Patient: sex M, age 68
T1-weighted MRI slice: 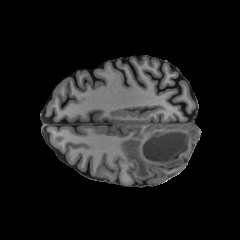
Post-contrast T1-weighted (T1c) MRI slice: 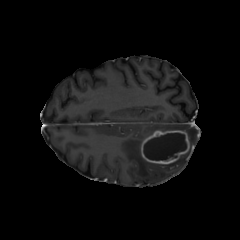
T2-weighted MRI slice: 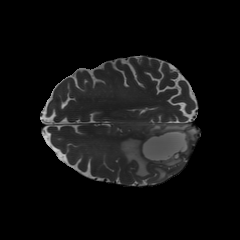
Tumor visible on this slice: yes
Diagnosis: Glioblastoma, IDH-wildtype
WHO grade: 4